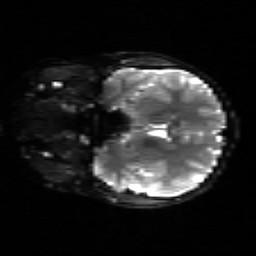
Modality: sbref
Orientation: coronal
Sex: male
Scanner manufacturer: siemens
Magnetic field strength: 3 T
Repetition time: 5 s
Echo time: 0.071 s